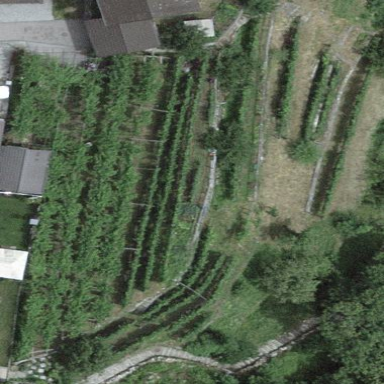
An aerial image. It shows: Vineyard where grapes are grown.